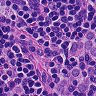
Metastatic tissue present: yes